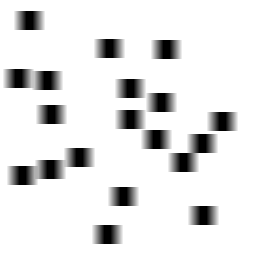
Squares: 19
Triangles: 0
Stars: 0
Total shapes: 19